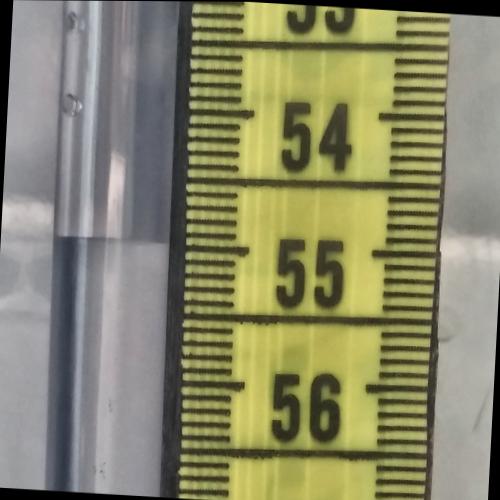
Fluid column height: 55.0 cm